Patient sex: M
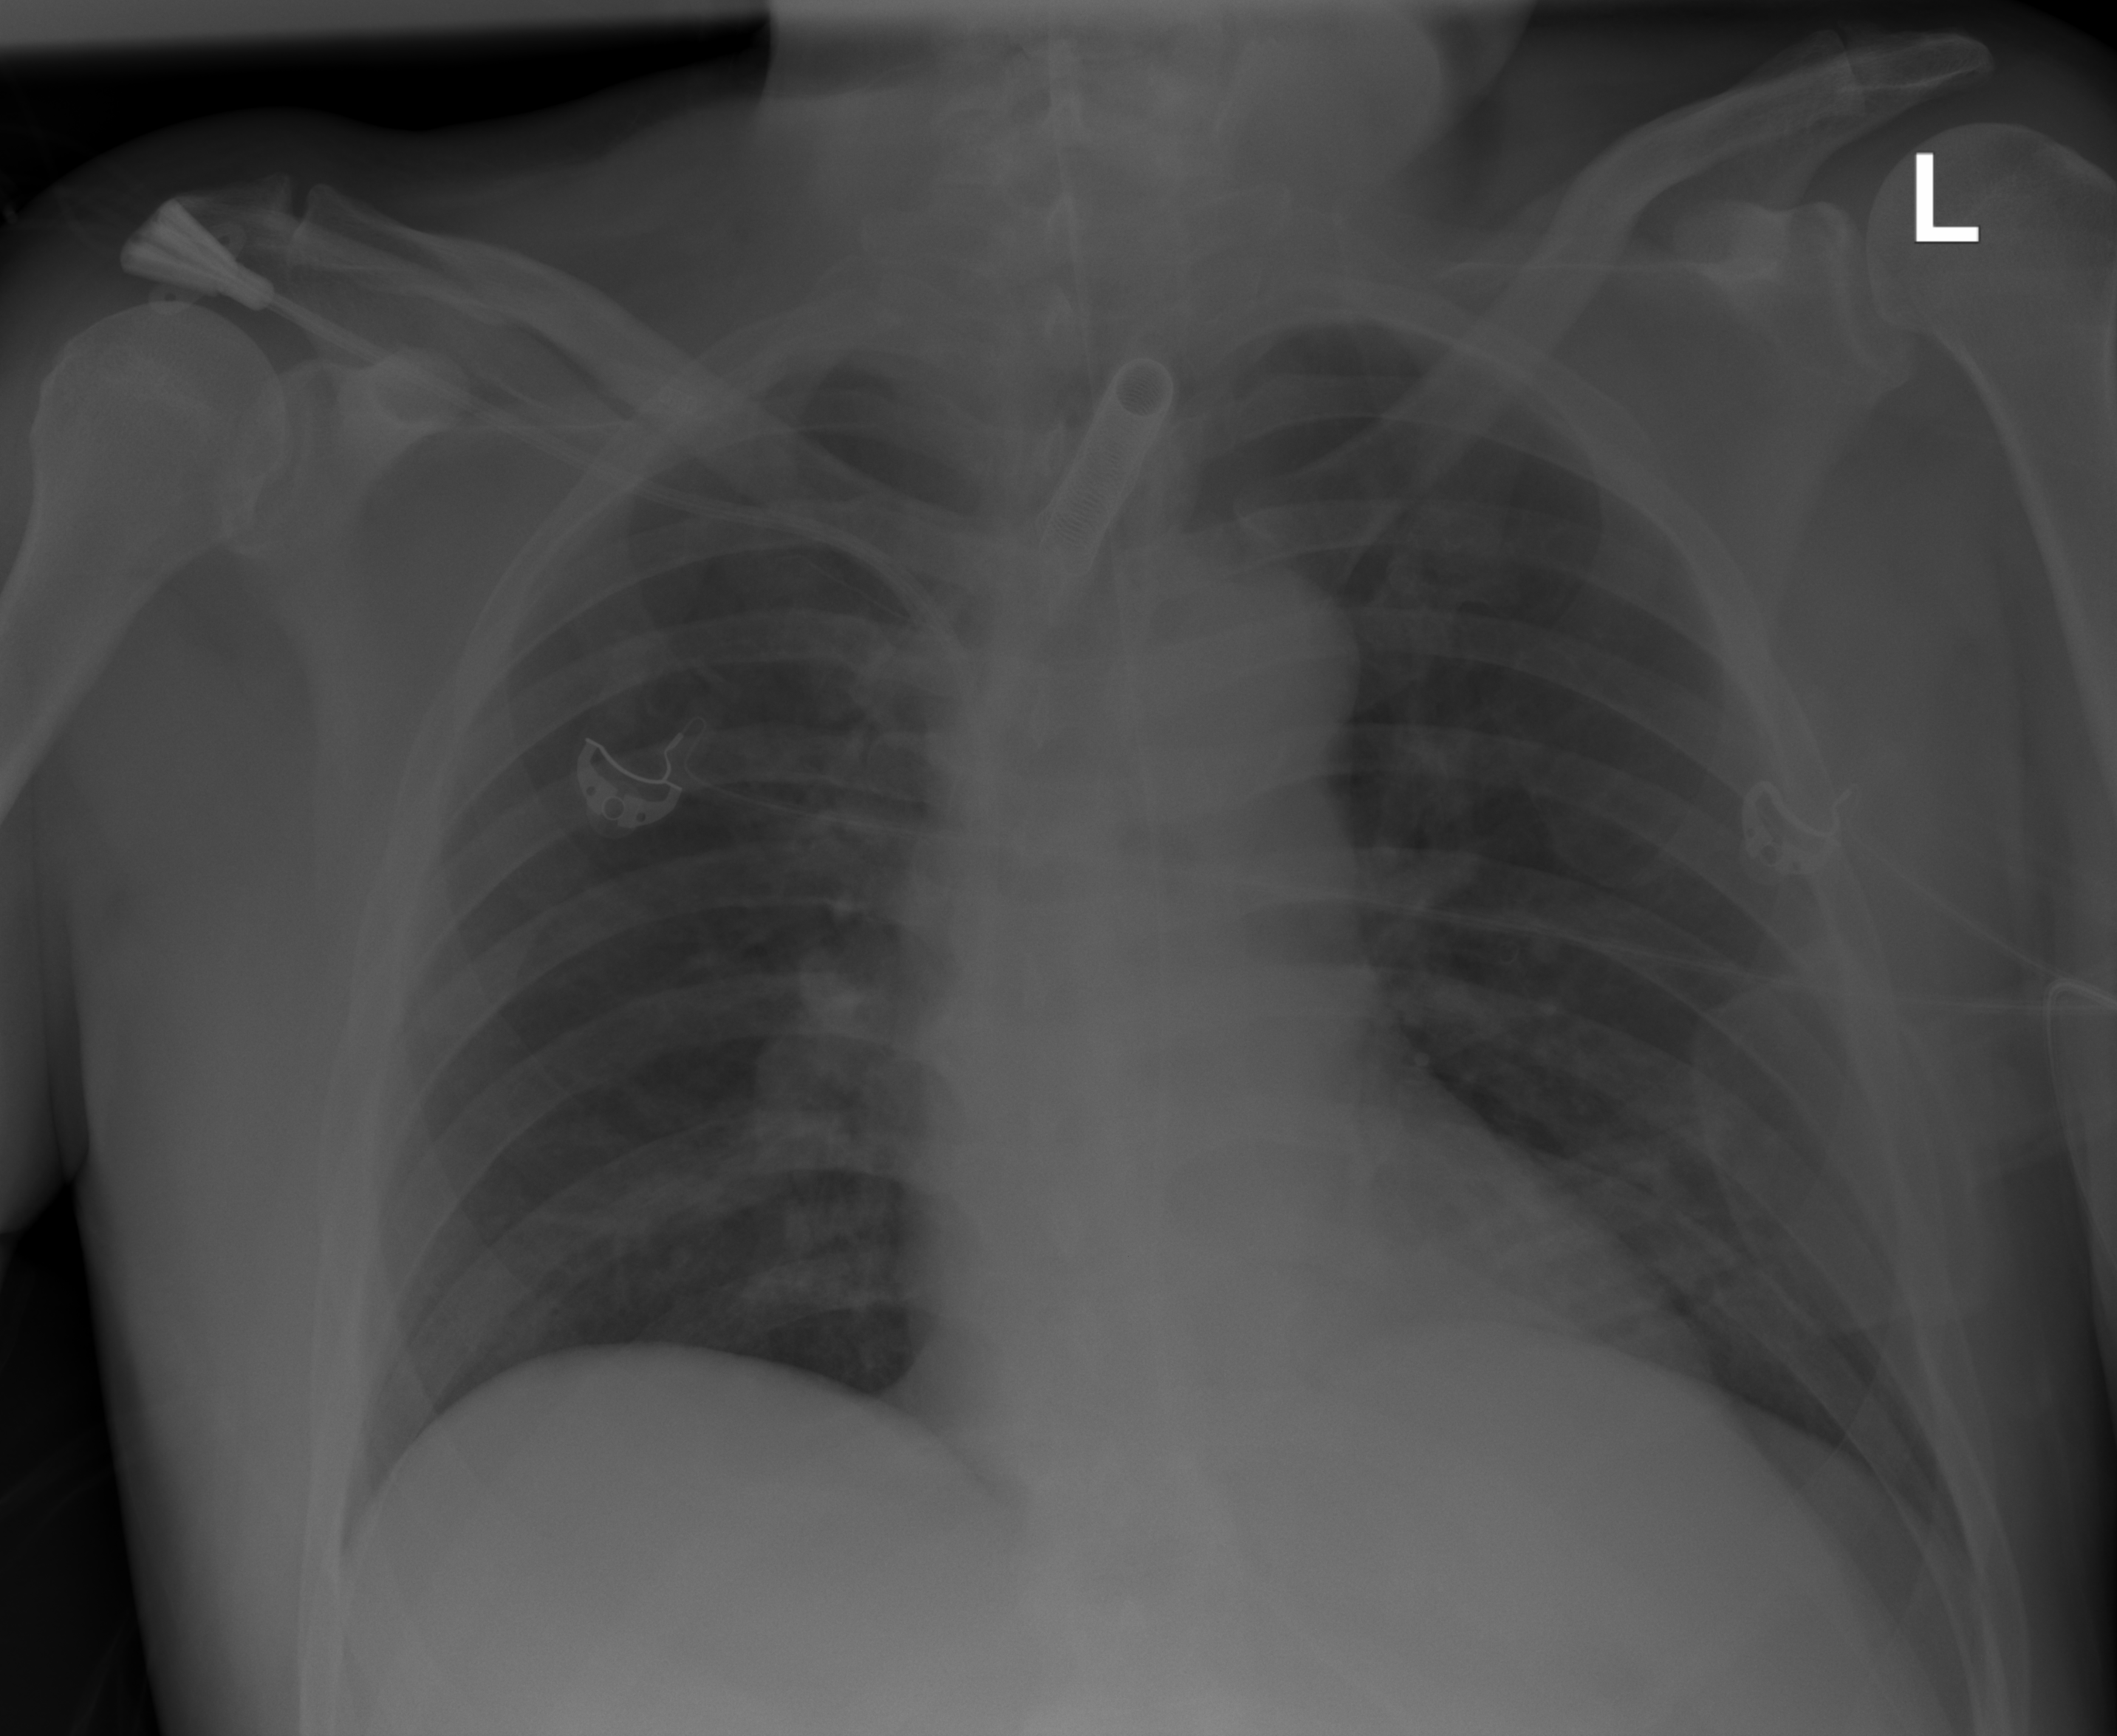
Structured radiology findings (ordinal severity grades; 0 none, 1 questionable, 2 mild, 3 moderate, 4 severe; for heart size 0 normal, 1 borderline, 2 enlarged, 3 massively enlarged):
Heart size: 2
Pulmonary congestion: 0
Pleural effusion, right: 0
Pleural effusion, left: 0
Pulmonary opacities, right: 0
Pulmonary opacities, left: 0
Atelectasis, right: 2
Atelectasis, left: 2